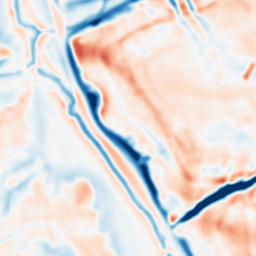
Category: multiscale
Decomposition family: dog_multiscale
Decomposition parameters: sigma_ratio: 1.4
n_scales: 4
base_sigma: 2
Upsampling method: quintic
Upsampling parameters: scale: 8
Upsampling scale: 8